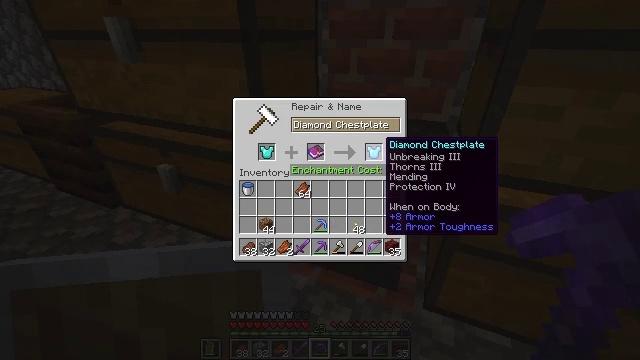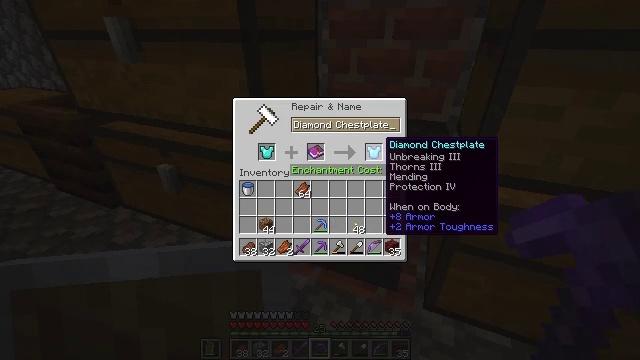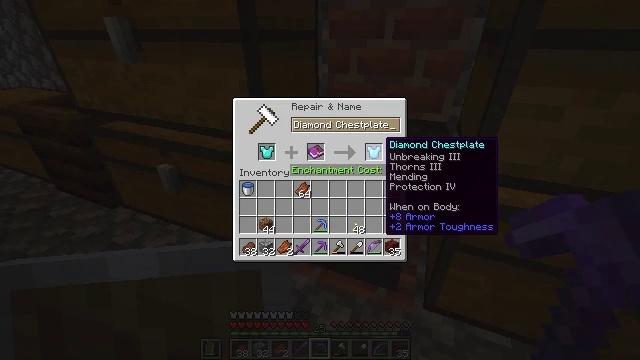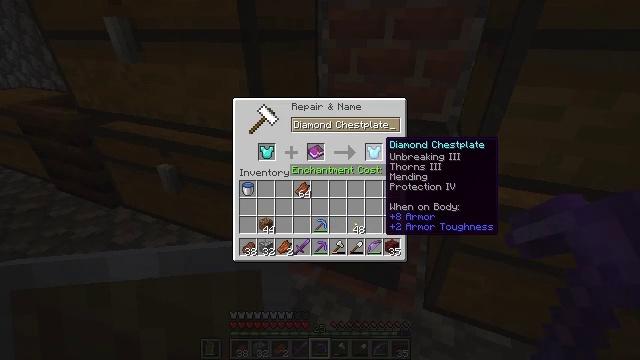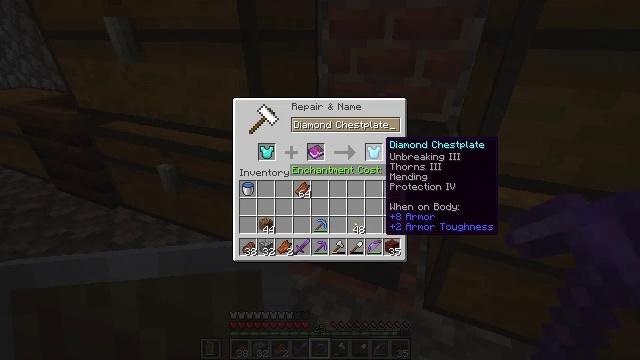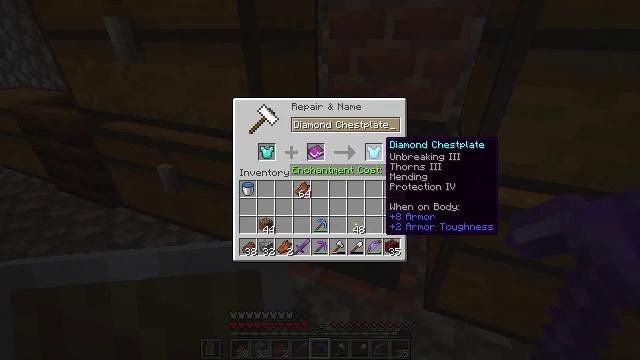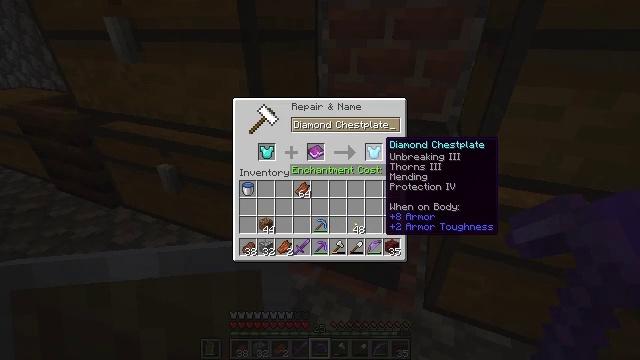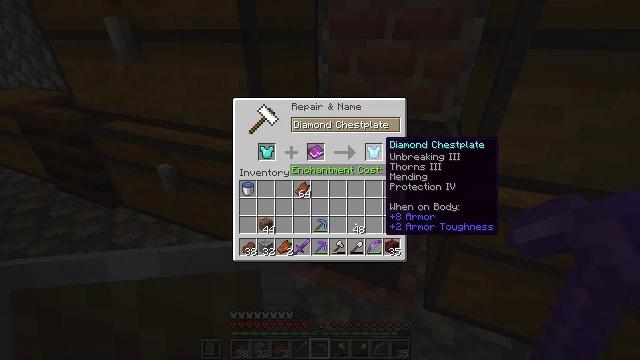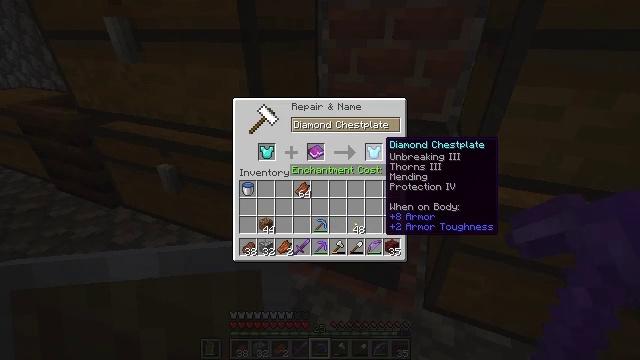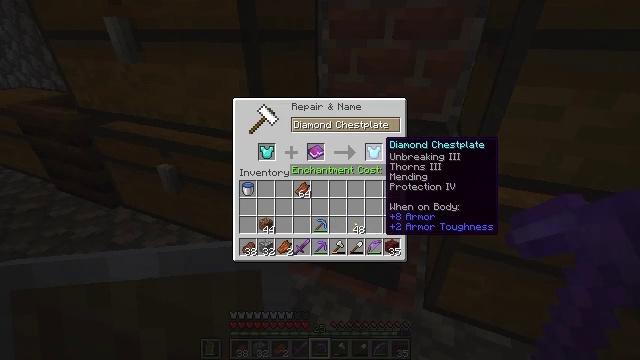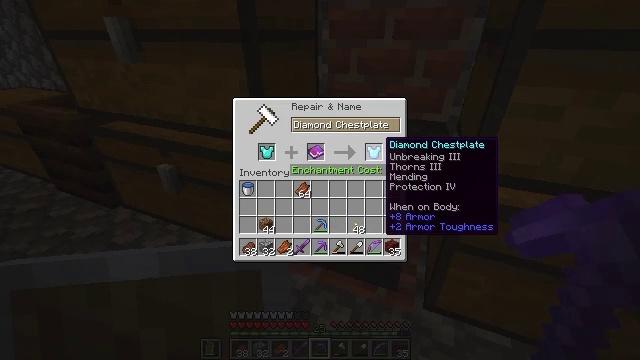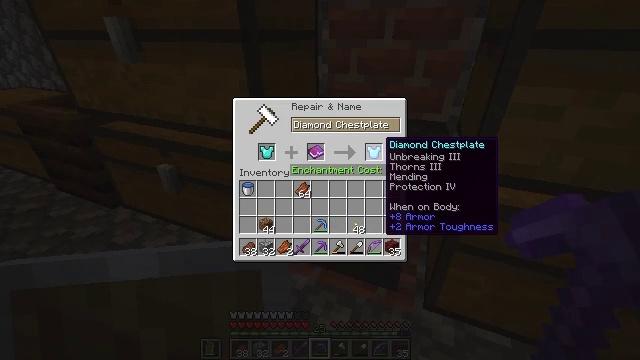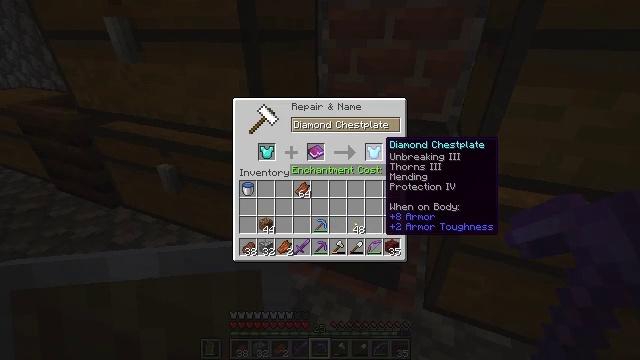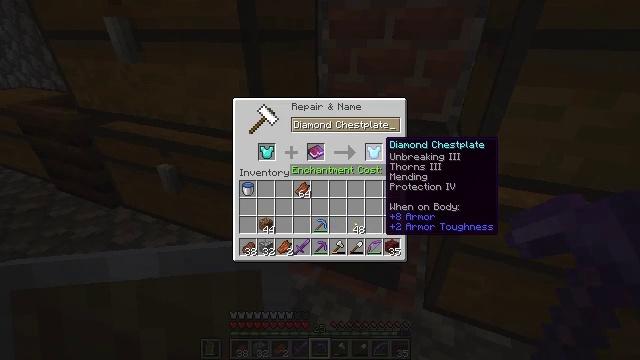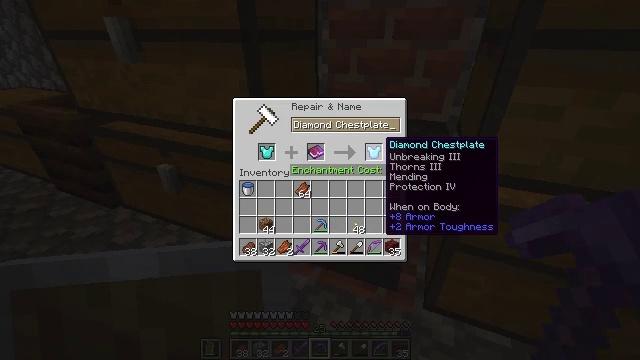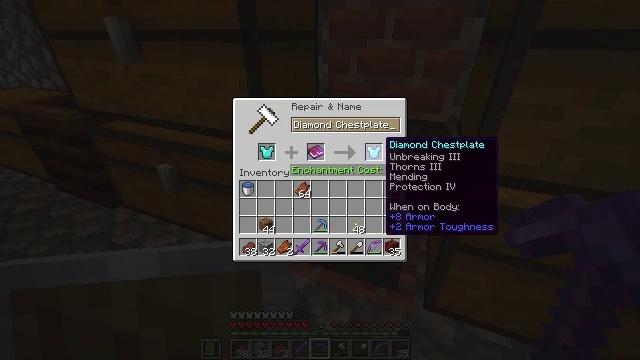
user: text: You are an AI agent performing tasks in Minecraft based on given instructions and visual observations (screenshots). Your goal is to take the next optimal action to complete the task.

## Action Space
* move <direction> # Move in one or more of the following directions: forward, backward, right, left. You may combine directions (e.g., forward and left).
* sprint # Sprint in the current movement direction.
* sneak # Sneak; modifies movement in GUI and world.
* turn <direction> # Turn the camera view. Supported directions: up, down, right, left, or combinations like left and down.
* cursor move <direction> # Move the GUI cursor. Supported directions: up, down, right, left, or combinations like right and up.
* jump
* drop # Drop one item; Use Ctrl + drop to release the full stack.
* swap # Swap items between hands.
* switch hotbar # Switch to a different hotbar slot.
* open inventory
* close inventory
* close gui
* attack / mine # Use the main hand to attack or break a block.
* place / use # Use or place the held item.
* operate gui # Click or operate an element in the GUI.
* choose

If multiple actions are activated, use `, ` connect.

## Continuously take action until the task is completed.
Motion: motion action
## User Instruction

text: Put the diamond chestplate and netherite ingot in the smithing table to get a netherite chestplate.
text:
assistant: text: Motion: no_op
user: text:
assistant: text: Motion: no_op
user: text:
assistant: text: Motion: no_op
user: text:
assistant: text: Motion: no_op
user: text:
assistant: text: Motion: no_op
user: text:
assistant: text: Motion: no_op
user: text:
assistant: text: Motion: no_op
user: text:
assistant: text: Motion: no_op
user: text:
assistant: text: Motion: no_op
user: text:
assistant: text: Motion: no_op
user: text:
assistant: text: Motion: no_op
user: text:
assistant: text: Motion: no_op
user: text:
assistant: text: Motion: no_op
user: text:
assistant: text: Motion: no_op
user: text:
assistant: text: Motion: no_op
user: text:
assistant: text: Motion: no_op
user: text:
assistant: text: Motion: no_op
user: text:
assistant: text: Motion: no_op
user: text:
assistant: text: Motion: no_op
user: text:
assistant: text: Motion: no_op
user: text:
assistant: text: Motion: no_op
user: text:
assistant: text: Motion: no_op
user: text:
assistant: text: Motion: no_op
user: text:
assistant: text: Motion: no_op
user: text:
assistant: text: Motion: no_op
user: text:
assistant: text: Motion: no_op
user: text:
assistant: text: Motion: no_op
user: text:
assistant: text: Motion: no_op
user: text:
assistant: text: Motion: no_op
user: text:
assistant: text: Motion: no_op